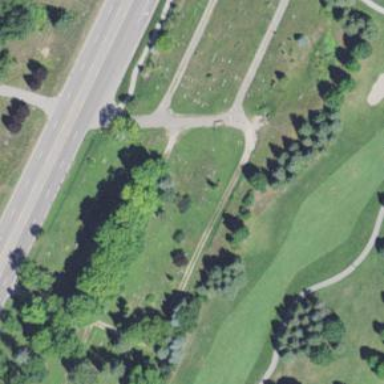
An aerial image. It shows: Cemetery.